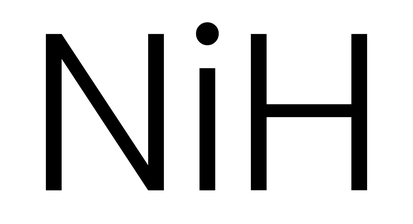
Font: Poppins-Light